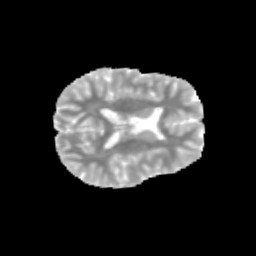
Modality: MD
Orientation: axial
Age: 13
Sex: female
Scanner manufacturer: siemens
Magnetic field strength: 3 T
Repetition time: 3.8 s
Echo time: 0.07 s